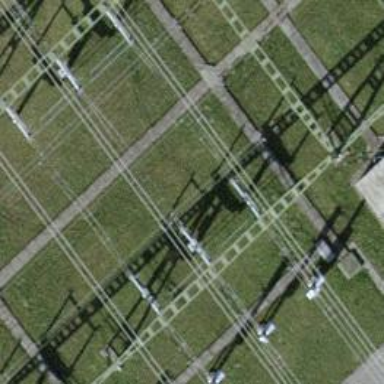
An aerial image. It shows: Power line in the image.